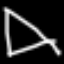
Label: line